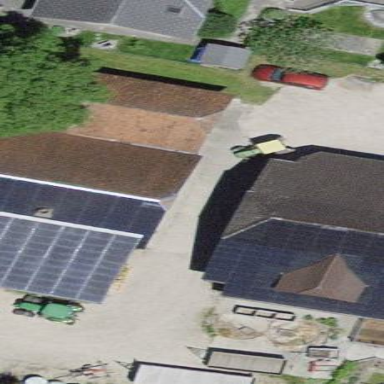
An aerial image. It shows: Rural barn.